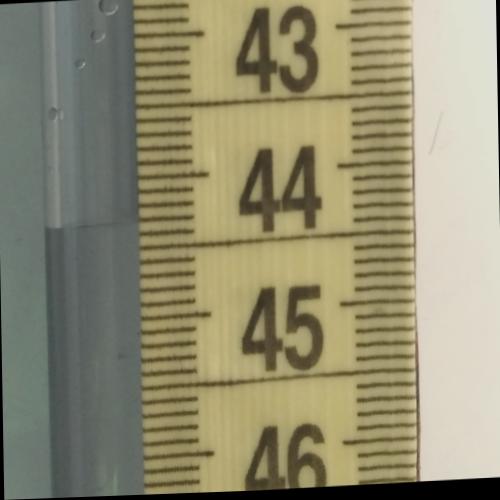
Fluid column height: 44.3 cm